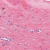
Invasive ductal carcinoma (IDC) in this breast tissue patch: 0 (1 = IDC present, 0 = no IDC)